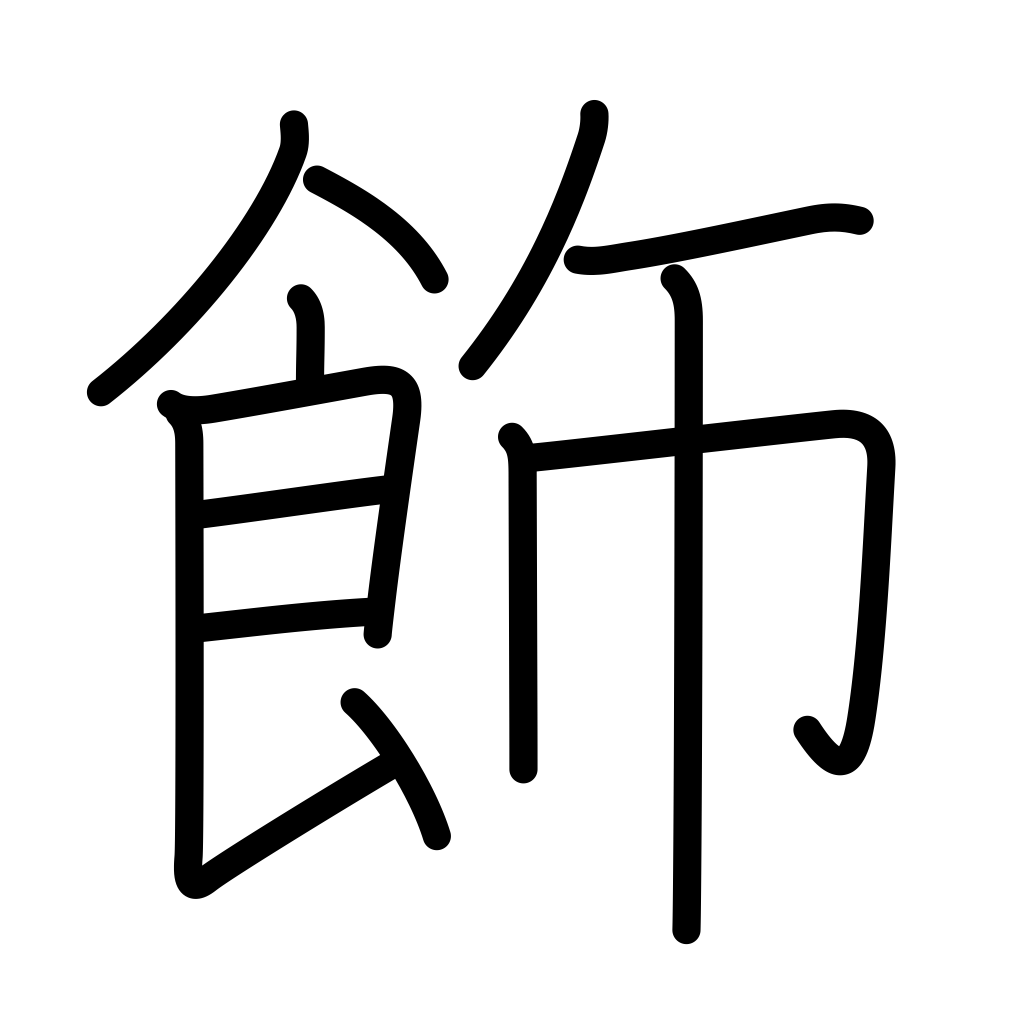
Meaning: decorate, ornament, adorn, embellish